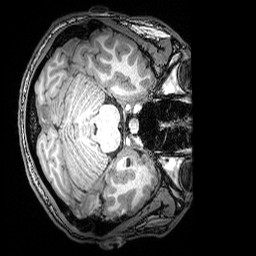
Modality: T1w
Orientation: axial
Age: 21
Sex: male
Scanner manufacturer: siemens
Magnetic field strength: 3 T
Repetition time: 2.53 s
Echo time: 0.00388 s